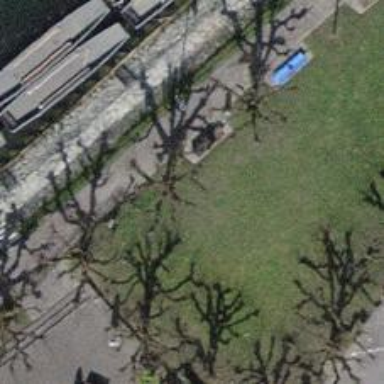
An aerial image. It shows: Brown bench.